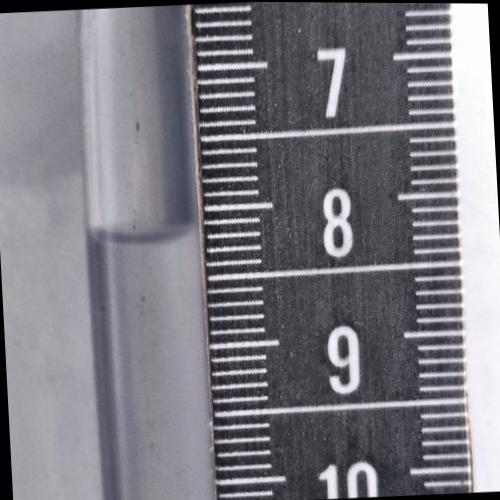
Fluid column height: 8.2 cm